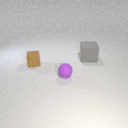
small purple rubber sphere in front of small brown rubber cube